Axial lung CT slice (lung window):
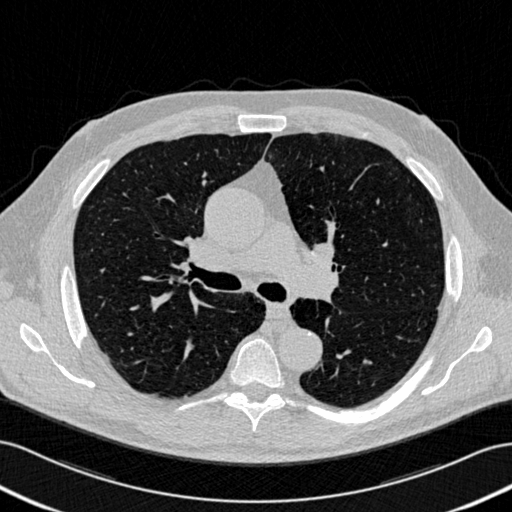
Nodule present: no